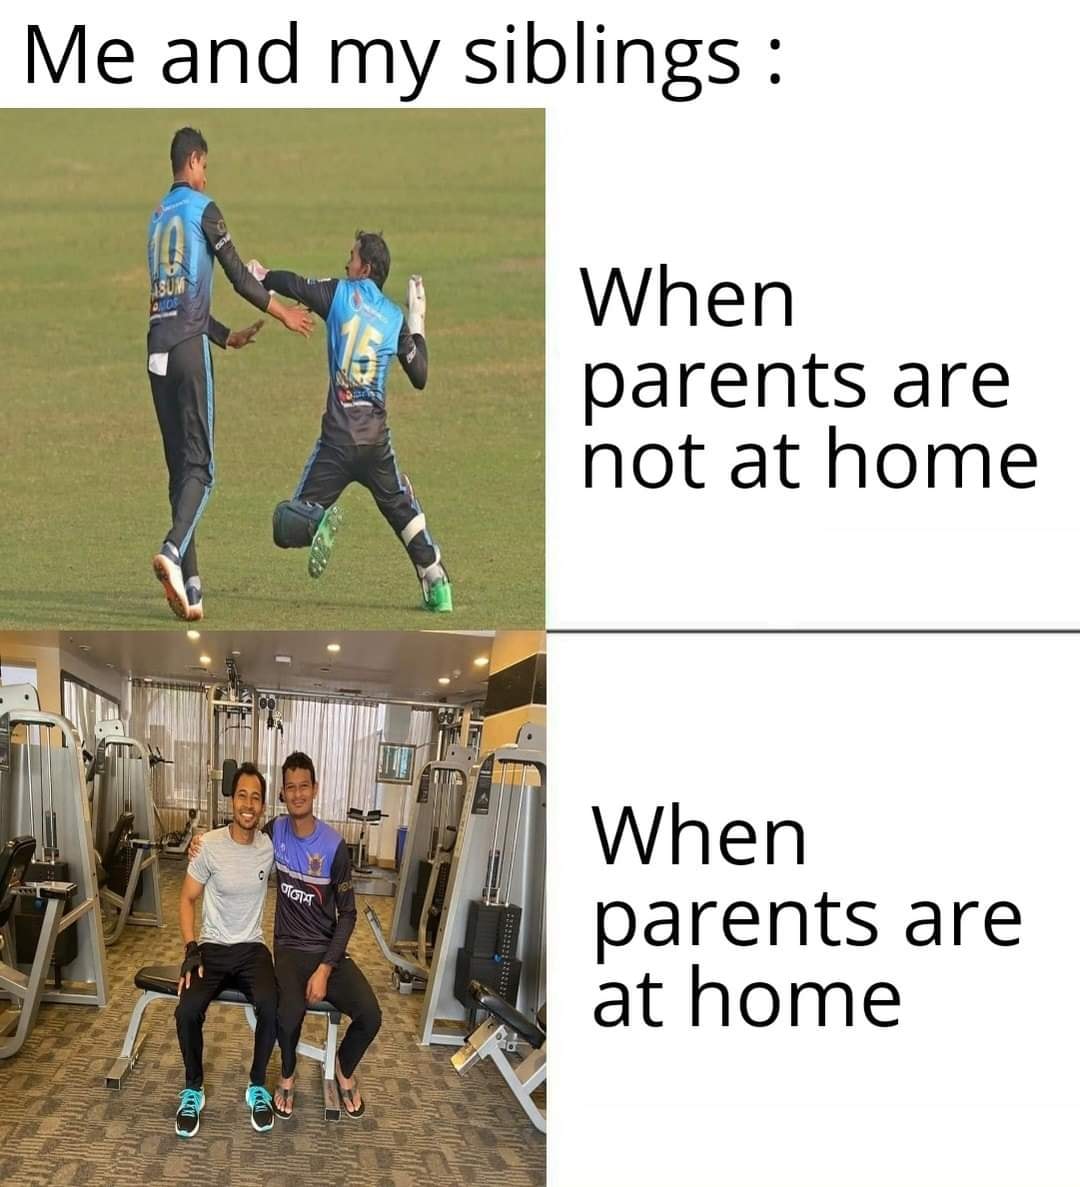
Caption: Me and my siblings :    When parents are not at home     When parents are at home
Label: non-hate